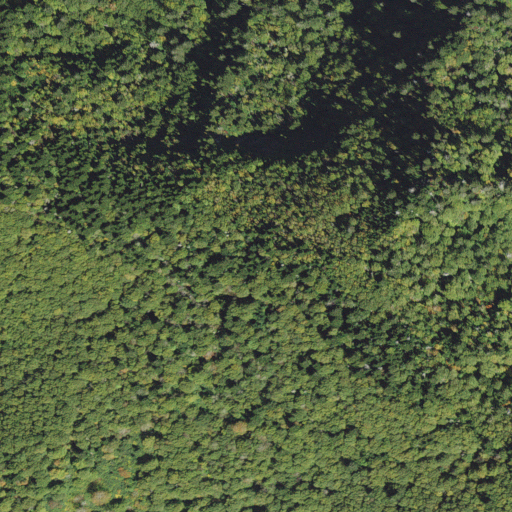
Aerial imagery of mountain in North Carolina named Richland Mountain containing mixed forest, evergreen forest, deciduous forest, and shrub